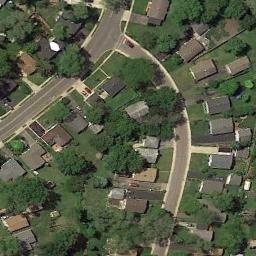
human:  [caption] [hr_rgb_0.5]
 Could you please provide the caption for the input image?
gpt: The medium residential is on the grass next to some trees and road .

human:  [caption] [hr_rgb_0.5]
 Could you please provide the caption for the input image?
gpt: The medium residential area has lots of neatly arranged houses and some trees are among these houses .

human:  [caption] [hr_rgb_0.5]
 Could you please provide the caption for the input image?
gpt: The houses in the medium - sized residential area are arranged in an orderly fashion .

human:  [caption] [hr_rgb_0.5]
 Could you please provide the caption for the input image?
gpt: There are many buildings of different shapes and sizes in medium residential area .

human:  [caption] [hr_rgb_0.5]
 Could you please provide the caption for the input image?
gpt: There are many brown buildings and green trees on the medium residential area .